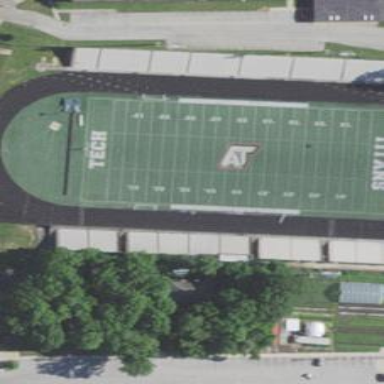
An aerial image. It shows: Astroturf pitch designed for American football.